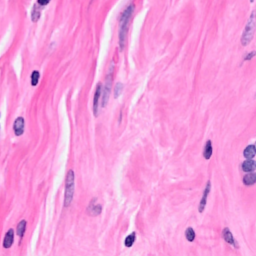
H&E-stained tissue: Breast